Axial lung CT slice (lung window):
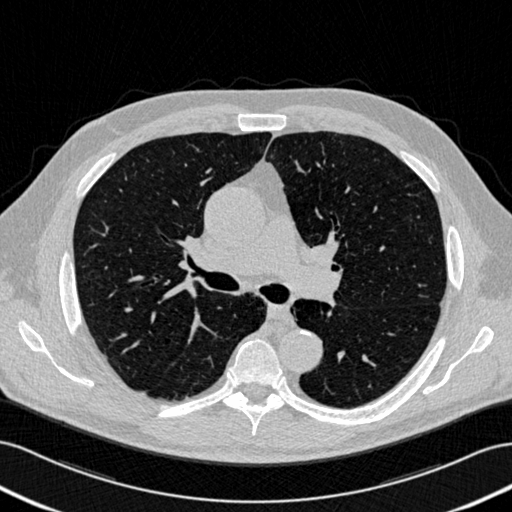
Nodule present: no